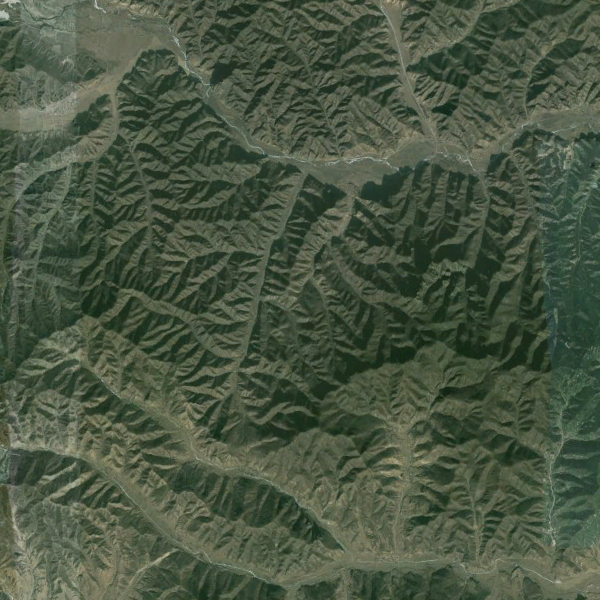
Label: Mountain